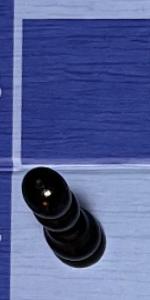
Label: Pawn_Black